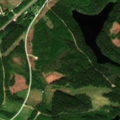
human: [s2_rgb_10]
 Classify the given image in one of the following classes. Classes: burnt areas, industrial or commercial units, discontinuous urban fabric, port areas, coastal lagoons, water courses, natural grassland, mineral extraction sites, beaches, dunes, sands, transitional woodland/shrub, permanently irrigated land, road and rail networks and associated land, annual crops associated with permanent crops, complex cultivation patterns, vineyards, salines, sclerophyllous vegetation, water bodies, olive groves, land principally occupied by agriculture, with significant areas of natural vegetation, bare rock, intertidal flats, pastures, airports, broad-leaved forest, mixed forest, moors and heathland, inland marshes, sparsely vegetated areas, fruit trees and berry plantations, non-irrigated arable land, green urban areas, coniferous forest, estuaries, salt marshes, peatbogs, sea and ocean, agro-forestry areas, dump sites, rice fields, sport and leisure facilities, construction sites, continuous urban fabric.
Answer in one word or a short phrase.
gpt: coniferous forest, mixed forest, transitional woodland/shrub, water bodies